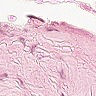
Metastatic tissue present: no